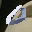
Label: 0